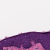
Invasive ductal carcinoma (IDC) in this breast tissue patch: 0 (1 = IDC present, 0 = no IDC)